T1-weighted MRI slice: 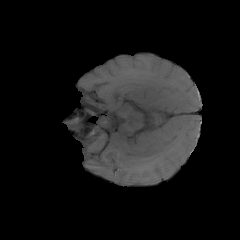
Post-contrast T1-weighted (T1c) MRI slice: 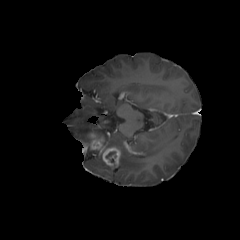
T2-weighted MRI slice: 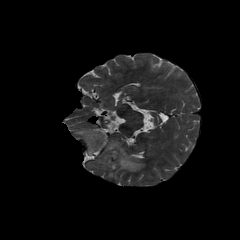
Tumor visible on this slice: yes